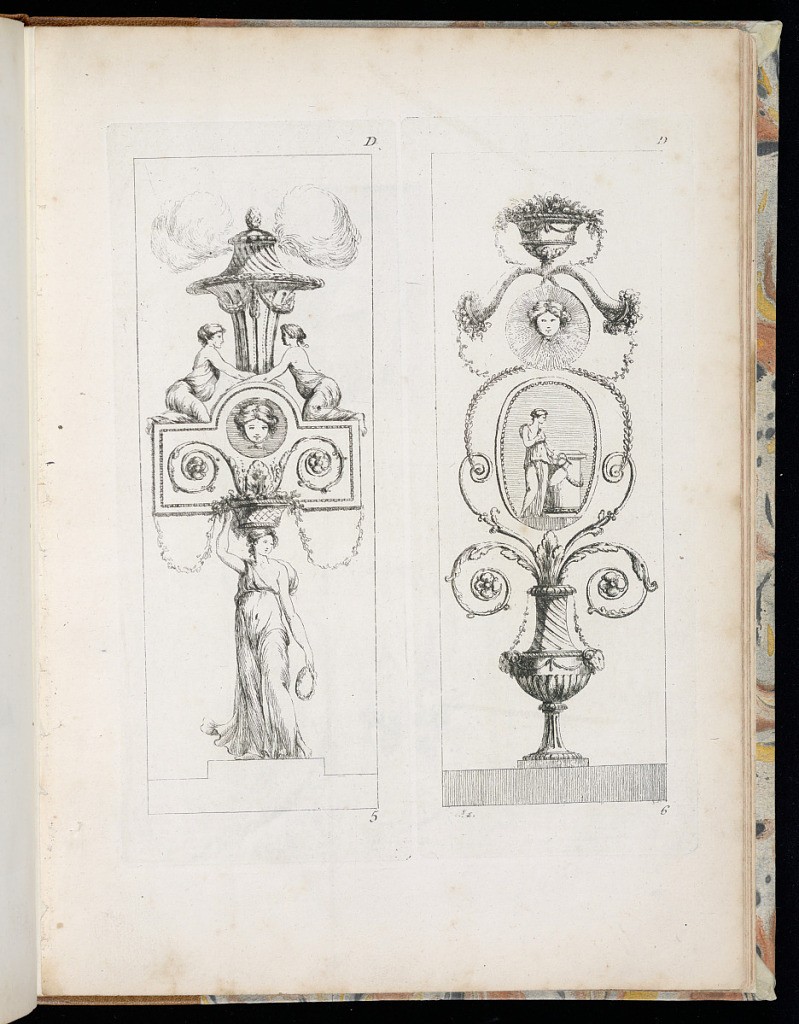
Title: Two Arabesque Panel Designs
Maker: Juste-François Boucher, French, 1736 – 1782
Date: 1768–75
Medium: Etching on paper
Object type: Print
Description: Two vertical arabesque panel designs printed on two separate plates featuring vases, incense burners, flowers, cornucopia, female figures, scrolling leaves (rinceaux), festoons of leaves, fluting, gadrooning, and rosettes. The plates are numbered.